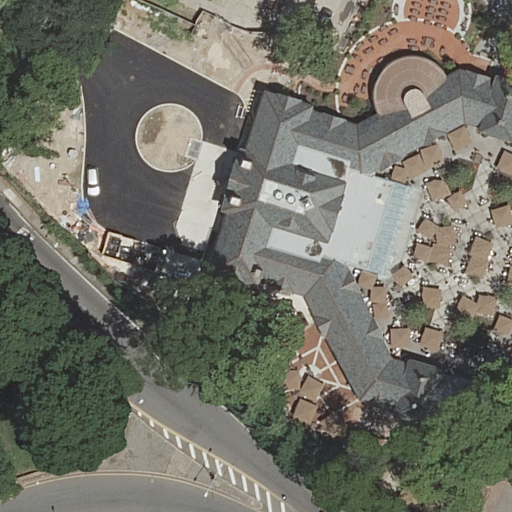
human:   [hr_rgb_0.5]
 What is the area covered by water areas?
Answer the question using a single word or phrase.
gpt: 0m2

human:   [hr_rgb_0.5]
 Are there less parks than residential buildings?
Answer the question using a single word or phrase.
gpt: yes

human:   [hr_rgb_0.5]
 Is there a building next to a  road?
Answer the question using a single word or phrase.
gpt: yes

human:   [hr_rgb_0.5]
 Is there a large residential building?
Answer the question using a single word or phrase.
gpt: yes

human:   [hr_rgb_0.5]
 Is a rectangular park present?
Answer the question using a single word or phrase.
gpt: yes

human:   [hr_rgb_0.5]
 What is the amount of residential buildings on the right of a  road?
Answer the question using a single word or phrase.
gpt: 2

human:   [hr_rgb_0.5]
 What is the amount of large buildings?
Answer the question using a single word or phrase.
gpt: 1

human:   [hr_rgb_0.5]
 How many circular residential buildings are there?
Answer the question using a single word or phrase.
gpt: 0

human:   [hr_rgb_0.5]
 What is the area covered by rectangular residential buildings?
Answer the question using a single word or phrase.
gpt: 0m2

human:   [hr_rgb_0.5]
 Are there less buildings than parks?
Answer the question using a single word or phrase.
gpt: no

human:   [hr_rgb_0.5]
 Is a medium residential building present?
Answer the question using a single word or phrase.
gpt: yes

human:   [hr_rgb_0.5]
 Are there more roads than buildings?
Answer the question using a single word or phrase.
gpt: yes

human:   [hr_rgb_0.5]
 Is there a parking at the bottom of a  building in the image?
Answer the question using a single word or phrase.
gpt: no

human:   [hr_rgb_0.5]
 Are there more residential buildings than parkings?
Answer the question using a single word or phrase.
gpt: yes

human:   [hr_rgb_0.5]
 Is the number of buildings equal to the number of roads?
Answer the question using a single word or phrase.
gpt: no

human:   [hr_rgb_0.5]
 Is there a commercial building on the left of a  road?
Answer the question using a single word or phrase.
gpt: no

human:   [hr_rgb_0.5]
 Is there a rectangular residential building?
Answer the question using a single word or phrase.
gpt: no

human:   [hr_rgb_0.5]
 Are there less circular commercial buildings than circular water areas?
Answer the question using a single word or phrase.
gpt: no

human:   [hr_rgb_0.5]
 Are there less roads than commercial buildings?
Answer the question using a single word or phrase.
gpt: no

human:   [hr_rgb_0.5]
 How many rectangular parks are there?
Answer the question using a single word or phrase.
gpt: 1

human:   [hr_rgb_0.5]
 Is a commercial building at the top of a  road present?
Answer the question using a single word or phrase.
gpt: no

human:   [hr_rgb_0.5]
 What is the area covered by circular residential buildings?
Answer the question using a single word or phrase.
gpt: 0m2

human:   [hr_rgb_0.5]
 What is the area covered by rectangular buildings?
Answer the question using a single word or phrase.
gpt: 0m2

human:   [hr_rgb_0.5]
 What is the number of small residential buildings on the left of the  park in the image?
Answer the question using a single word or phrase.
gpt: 0

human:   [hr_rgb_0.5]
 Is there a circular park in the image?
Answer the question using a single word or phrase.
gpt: no

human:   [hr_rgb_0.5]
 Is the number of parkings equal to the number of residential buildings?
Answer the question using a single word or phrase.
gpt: no

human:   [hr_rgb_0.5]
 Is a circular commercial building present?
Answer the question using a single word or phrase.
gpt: no

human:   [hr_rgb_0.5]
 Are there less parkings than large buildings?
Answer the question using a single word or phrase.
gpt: no

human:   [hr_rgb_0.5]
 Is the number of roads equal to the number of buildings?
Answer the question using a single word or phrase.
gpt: no

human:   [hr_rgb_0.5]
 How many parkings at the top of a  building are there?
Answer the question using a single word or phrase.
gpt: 1

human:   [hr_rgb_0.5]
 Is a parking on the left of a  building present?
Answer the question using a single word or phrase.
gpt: yes

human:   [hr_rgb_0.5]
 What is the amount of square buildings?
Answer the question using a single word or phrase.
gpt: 0

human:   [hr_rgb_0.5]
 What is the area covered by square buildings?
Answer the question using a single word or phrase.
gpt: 0m2

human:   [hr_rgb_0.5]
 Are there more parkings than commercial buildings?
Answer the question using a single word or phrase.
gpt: yes

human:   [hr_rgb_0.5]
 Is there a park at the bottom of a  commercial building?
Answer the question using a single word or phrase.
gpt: no

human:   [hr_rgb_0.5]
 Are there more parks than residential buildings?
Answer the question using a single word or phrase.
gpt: no